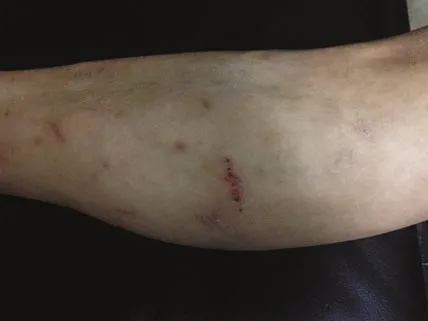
Fragile-appearing dry skin with reduced hair follicles.
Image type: medical_photograph (skin_photograph)